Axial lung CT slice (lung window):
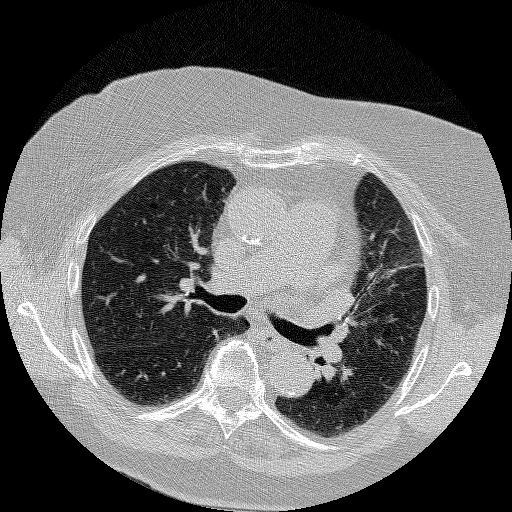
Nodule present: no